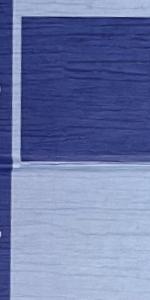
Label: Empty